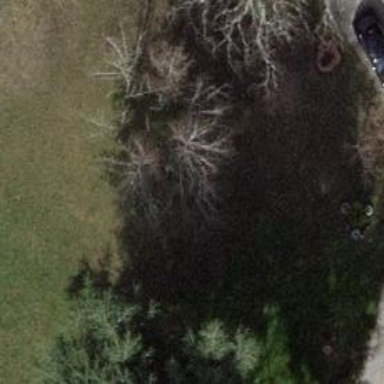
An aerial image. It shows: Evergreen needle-leaved tree.